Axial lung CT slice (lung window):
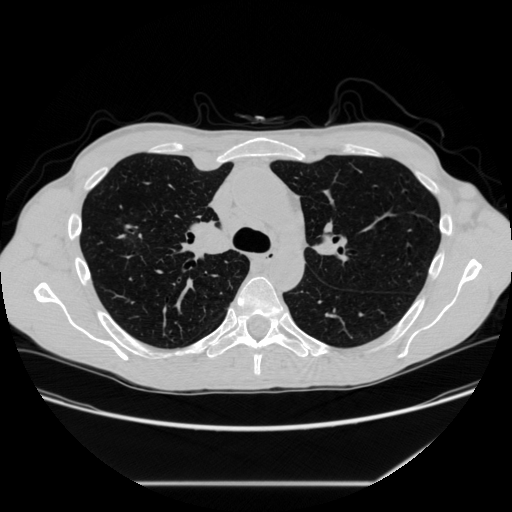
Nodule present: no